Interaction volume radius: 5 \u00c5
Interaction volume height: 15 \u00c5
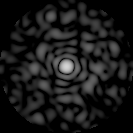
Disorder parameter: 0.8643